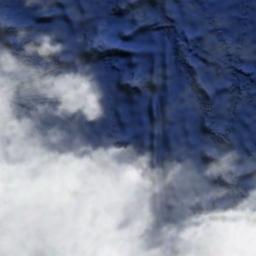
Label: cloud